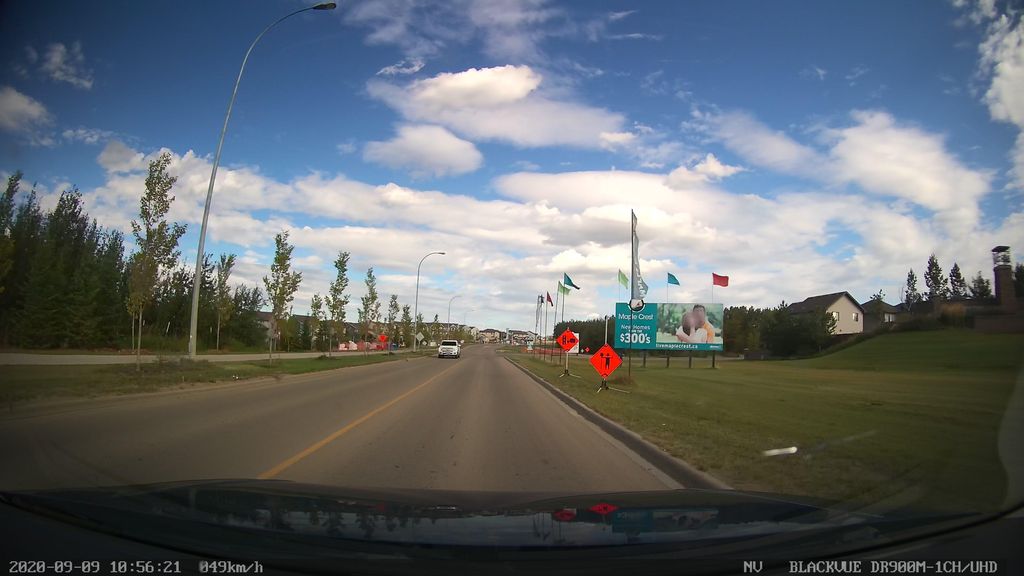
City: edmonton